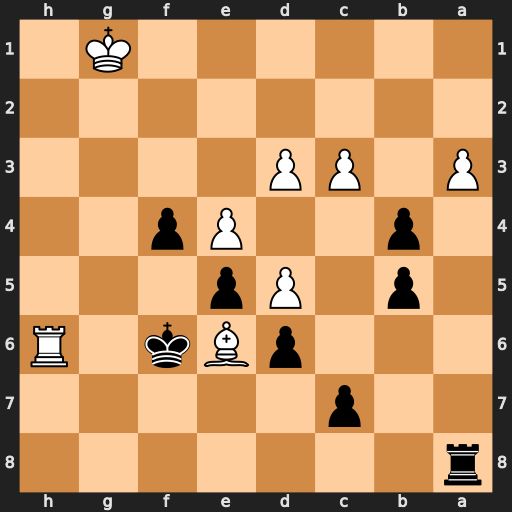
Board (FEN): r7/2p5/3pBk1R/1p1Pp3/1p2Pp2/P1PP4/8/6K1
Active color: b
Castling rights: -
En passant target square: -
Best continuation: Kg5 Rh2 bxa3